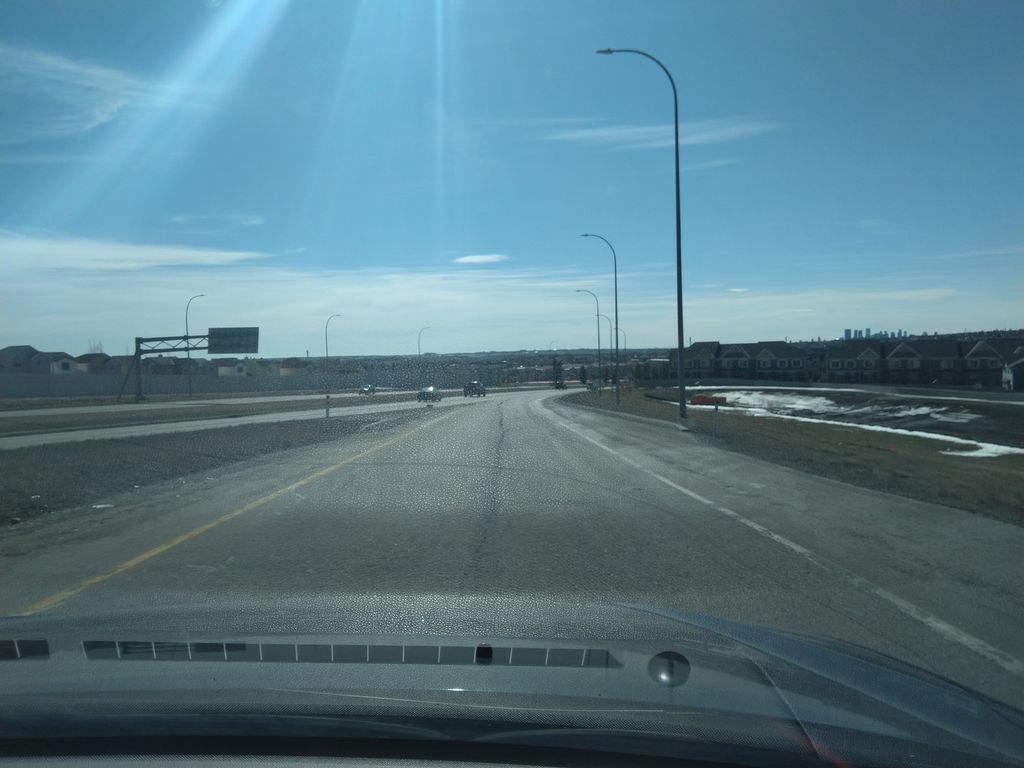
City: calgary